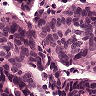
Metastatic tissue present: yes